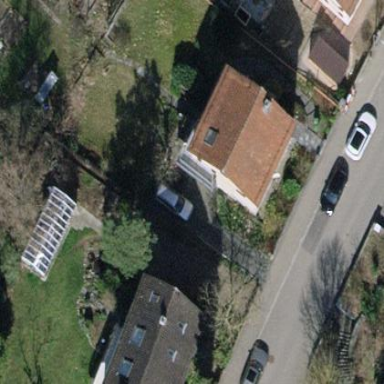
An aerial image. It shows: Building with tiled roof.